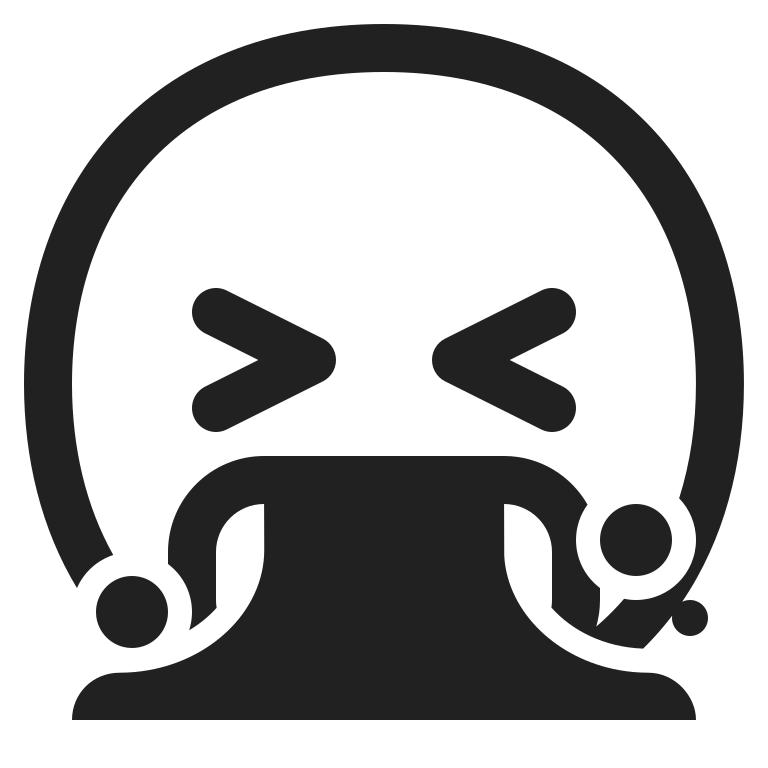
face vomiting high contrast